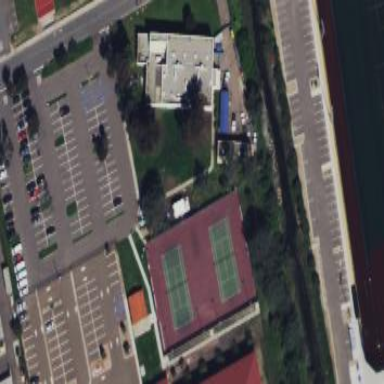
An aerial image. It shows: Tennis court on pitch designated for leisure land.